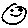
Label: smiley face